Interaction volume radius: 10 \u00c5
Interaction volume height: 30 \u00c5
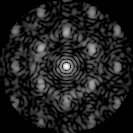
Disorder parameter: 0.5856